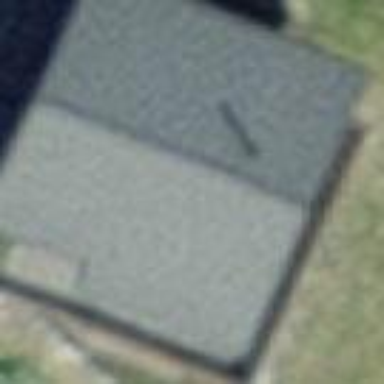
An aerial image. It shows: Building with tile roof.